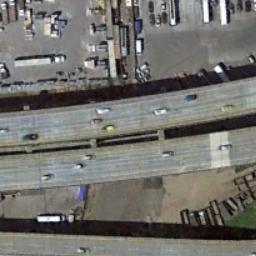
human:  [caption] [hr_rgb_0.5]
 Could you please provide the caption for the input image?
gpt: A freeway with a bend forms an overpass on a parking lot .

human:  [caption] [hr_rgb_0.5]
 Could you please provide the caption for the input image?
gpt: The freeway is next to the parking lot with some cars .

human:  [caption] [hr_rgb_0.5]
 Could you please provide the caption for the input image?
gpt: There are only a few cars on the highway .

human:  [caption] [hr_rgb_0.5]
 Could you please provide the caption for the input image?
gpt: Freeways are on roads on the ground  There are many cars on the roads and freeways  Many cars are parked in the open space beside the freeways .

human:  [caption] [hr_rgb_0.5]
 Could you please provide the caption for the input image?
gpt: The freeway on a bridge with many cars beneath .